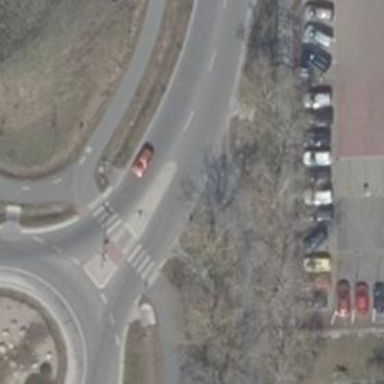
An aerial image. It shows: Zebra crossing with crossing island.